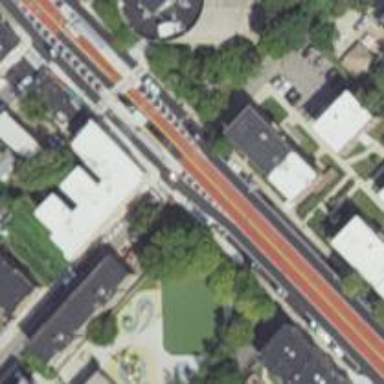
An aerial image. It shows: Busway road.